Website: apple
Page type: customer-info-address
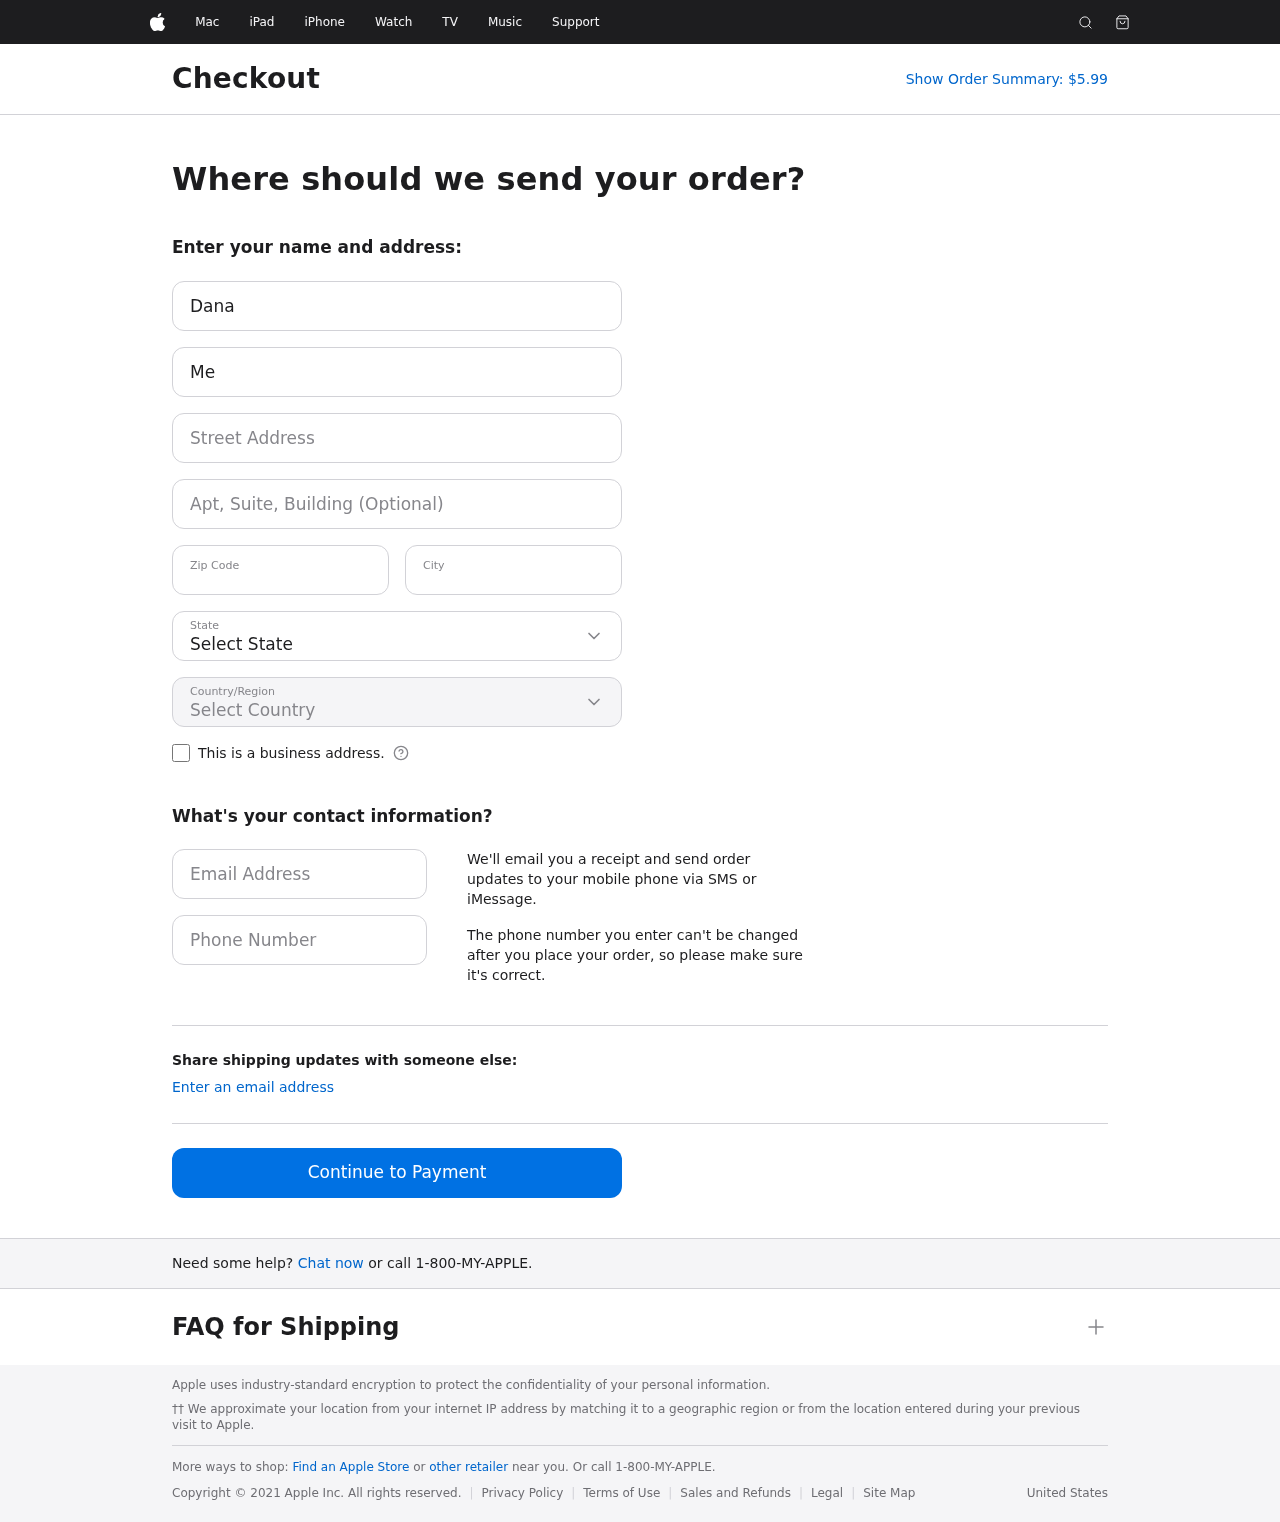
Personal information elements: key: PII_CITY
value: Williamfort
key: PII_COUNTRY
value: United States
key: PII_EMAIL
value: dana.meyers@yahoo.com
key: PII_FIRSTNAME
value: Dana
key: PII_LASTNAME
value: Meyers
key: PII_PHONE
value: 4977227420
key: PII_POSTCODE
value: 96629
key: PII_STATE
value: Florida
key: PII_STREET
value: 8846 Becker Curve Apt. 774
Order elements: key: ORDER_TOTAL
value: Show Order Summary: $5.99